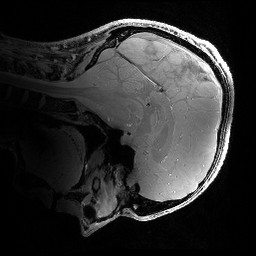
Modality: PDw
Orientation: sagittal
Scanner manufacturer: siemens
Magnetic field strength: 6.98 T
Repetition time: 2.82 s
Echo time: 0.00286 s